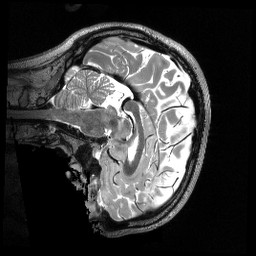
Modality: T2w
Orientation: sagittal
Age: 23
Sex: male
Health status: healthy
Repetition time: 3.2 s
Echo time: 0.563 s